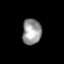
Tissue: lung
Cell type: Epithelial cells
Senescence score: 0.196
Nuclear area (px): 475
Mean DAPI intensity: 153.64